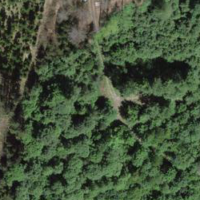
EUNIS habitat code: 41
Species observed at this site:
Prunus padus